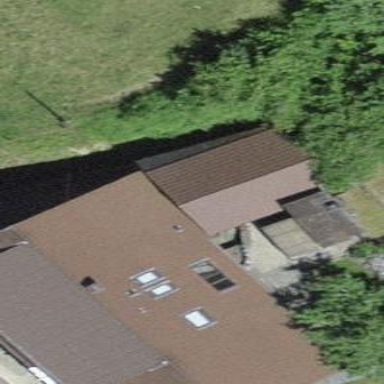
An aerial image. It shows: Rural barn.